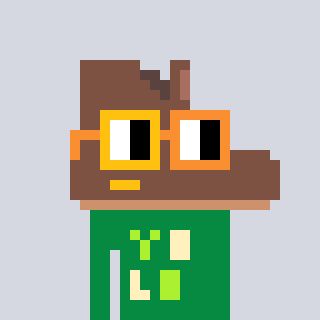
a pixel art character with square yellow and orange glasses, a boot-shaped head and a green-colored body on a cool background